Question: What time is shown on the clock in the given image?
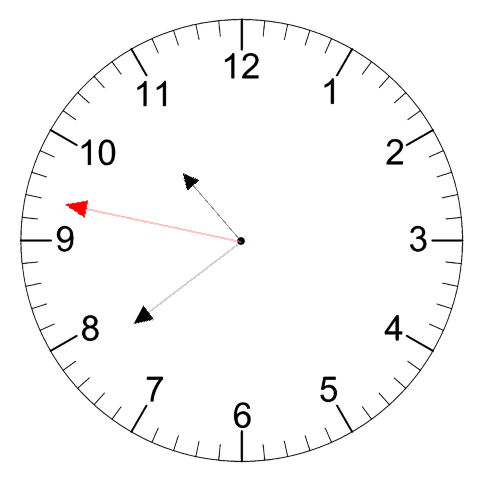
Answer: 10:38:47